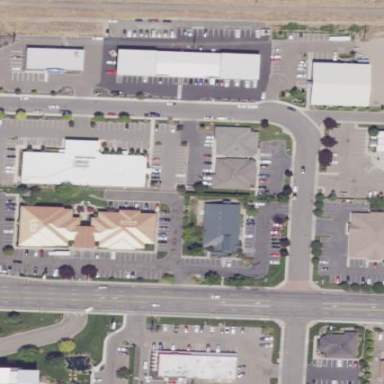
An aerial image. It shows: Commercial area.